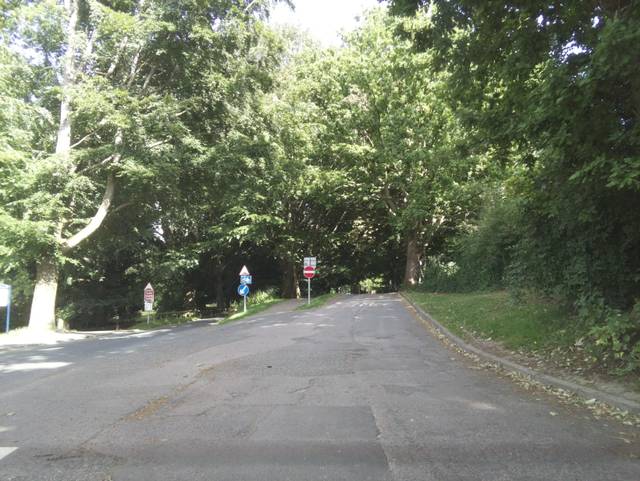
Region: United Kingdom
Coordinates: 51.27, 0.5354